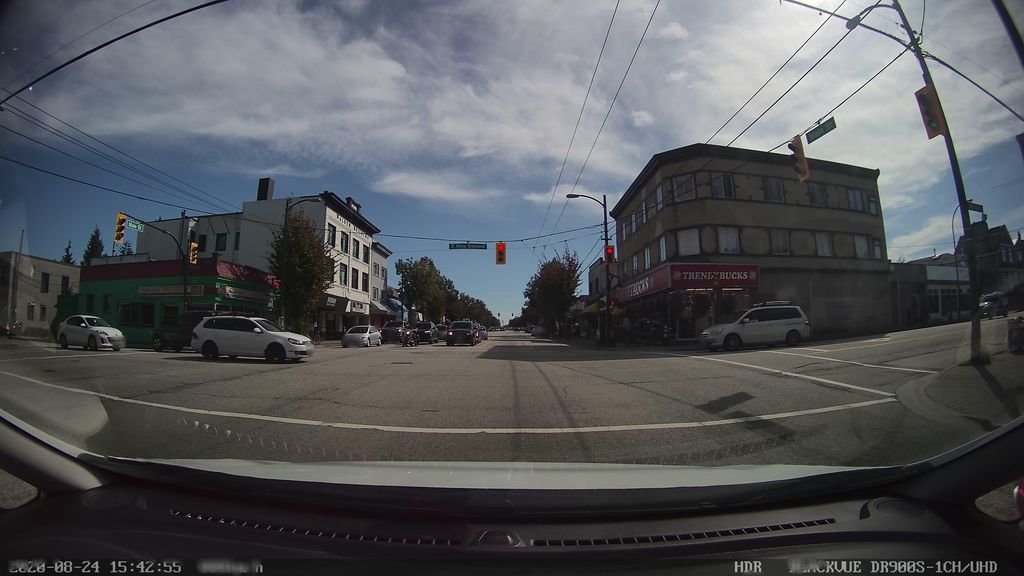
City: vancouver